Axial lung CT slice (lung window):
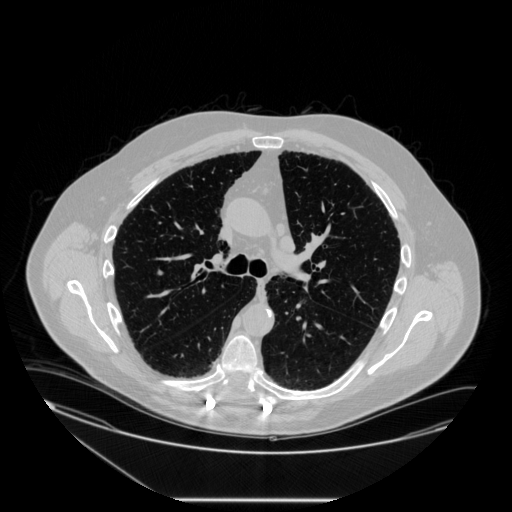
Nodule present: no